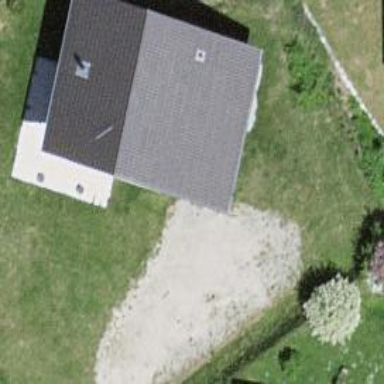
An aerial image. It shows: Simple and straightforward house.